Question: A category?
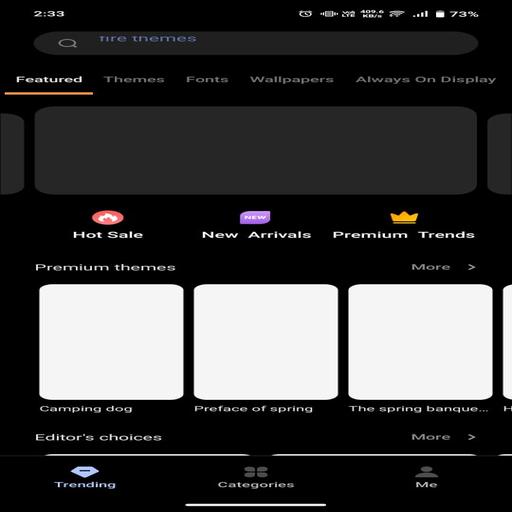
Answer: Hot Sale